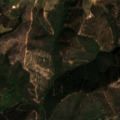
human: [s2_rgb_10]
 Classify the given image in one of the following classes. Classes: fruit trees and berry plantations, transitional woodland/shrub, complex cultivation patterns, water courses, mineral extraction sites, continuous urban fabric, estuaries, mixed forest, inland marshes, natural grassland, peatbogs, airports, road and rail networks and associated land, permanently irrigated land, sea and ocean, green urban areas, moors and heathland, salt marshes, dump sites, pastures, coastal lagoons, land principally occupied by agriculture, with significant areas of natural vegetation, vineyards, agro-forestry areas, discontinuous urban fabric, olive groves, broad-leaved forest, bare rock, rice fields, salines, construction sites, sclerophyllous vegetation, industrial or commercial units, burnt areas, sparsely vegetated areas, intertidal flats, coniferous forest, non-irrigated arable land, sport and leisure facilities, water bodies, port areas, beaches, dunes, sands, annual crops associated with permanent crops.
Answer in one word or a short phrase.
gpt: non-irrigated arable land, land principally occupied by agriculture, with significant areas of natural vegetation, broad-leaved forest, transitional woodland/shrub